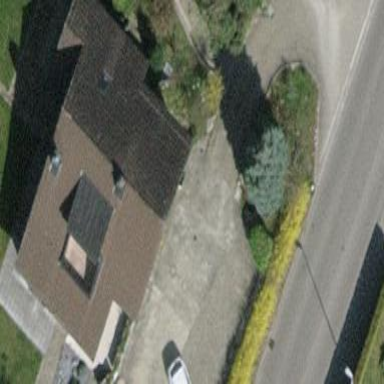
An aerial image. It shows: Detached building.